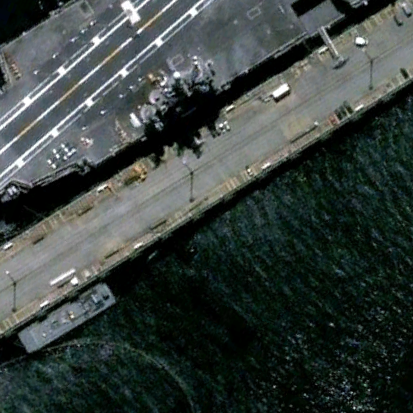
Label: aircraft_carrier